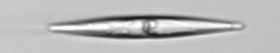
Label: Pleurosigma